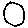
Label: circle